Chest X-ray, PA view. Patient: 57 years old, sex F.
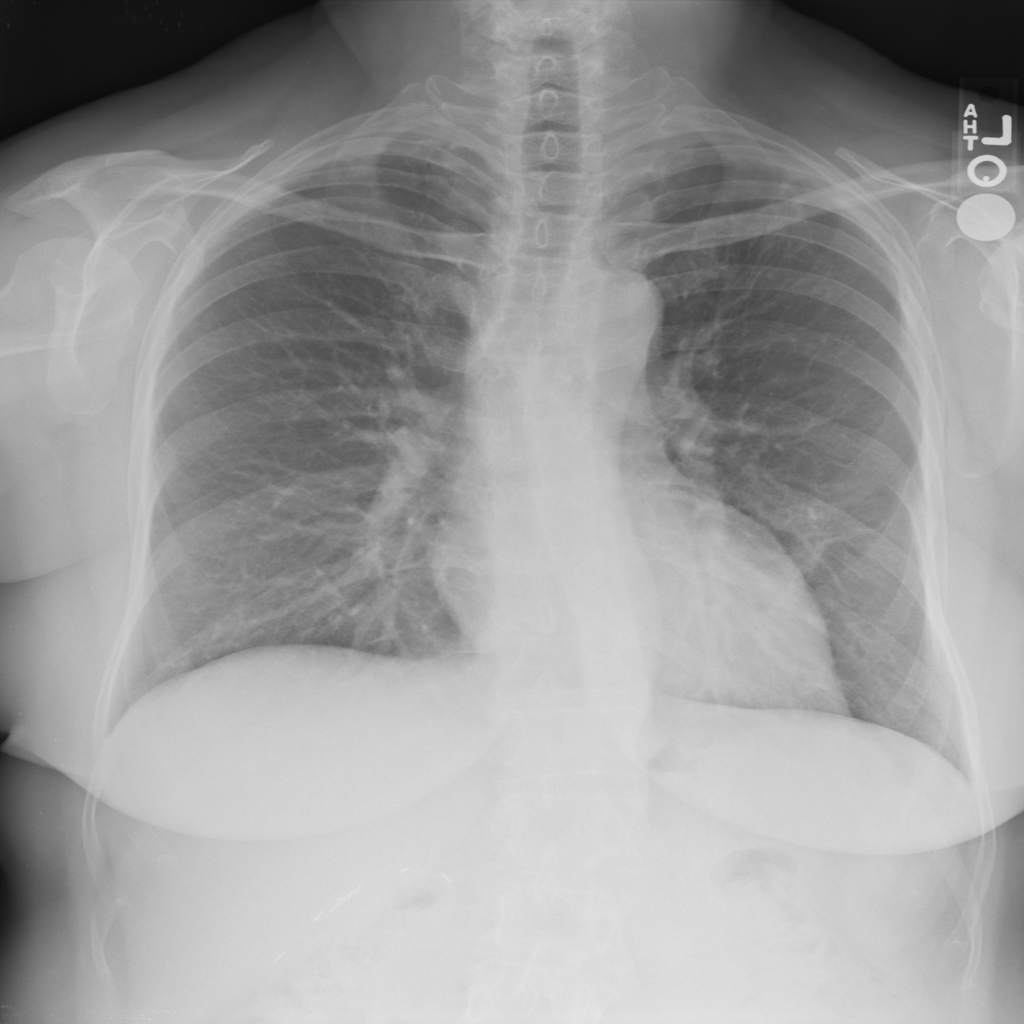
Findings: No Finding